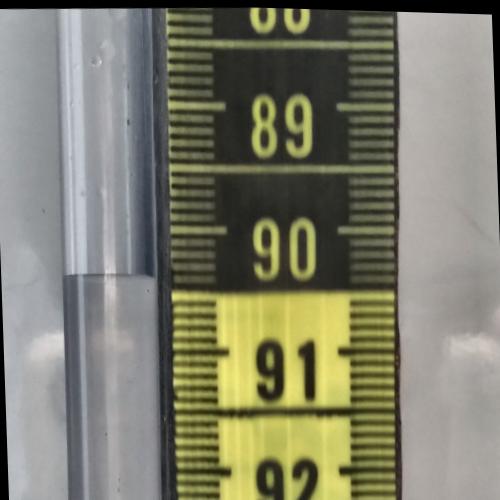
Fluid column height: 90.4 cm